Найти зависимость напряжения на резисторе $R$ цепи, схема которой показана на рисунке, oт coпротивления этого резистора.  ЭДС каждого из источников равна $\mathscr{E}$, а внутреннее сопротивление $r$. Диод считать идеальным (его сопротивление в прямом направлении равно нулю, а в о6 ратном — бесконечно велико).
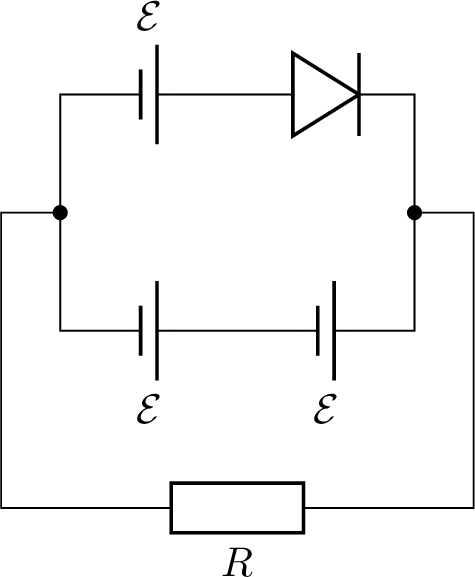
Ответ: $$ \begin{gathered} U_{R}=\frac{2 \mathscr{E} R}{2 r+R} \text { при } R \geqslant 2 r, \\ U_{R}=\frac{4 \mathscr{C} R}{2 r+3 R} \text { при } R \leqslant 2 r. \end{gathered} $$
Темы:
T, Электричество, Цепи, Диод, Всероссийские, Цепь с резистором